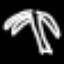
Label: palm tree